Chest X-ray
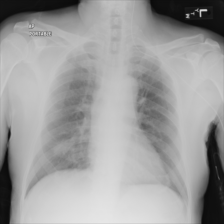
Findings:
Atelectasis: negative
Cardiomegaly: negative
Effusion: negative
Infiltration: negative
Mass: positive
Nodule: negative
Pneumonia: negative
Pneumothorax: negative
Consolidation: positive
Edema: negative
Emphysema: negative
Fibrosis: negative
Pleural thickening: negative
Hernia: negative